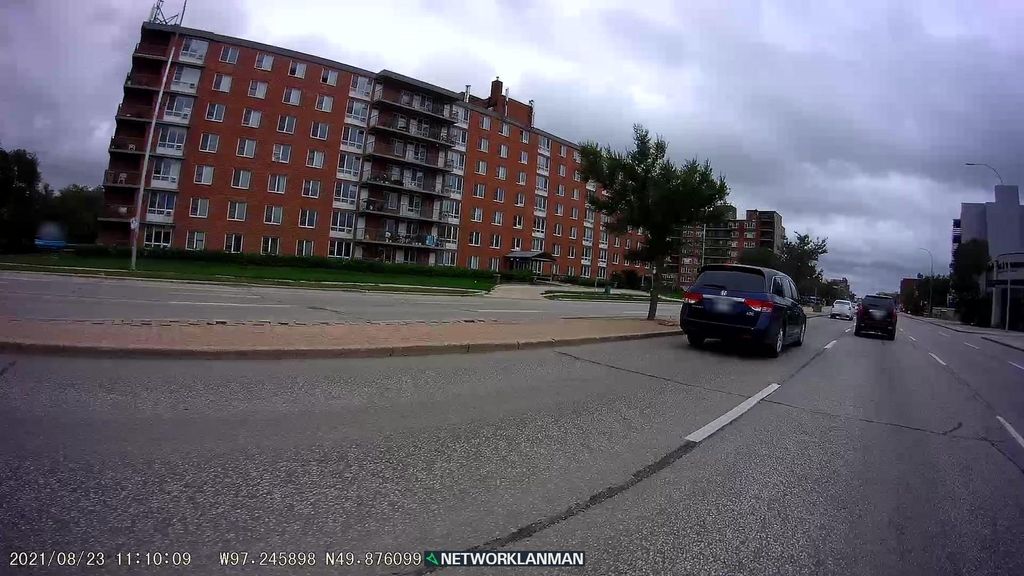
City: winnipeg